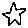
Label: star